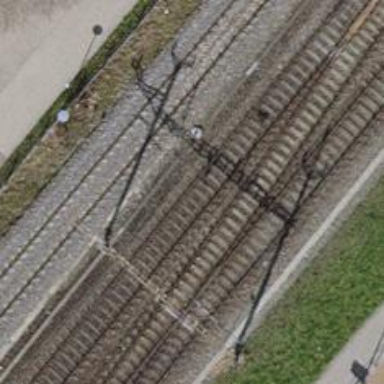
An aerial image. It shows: Single railway track with electrification through contact line.